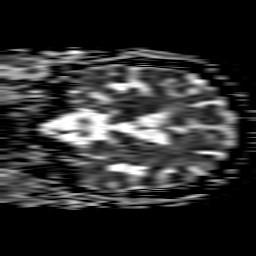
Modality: ADC
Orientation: coronal
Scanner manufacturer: philips
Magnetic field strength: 1.5 T
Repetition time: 3.684 s
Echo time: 0.09411 s